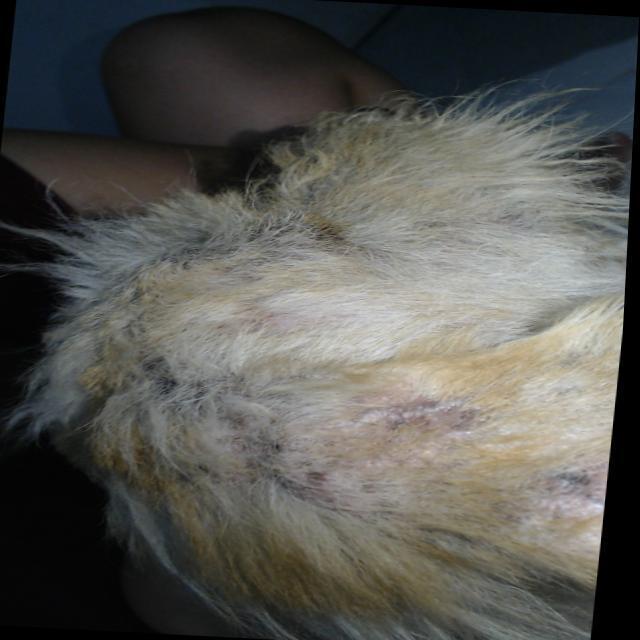
Canine demodicosis (Demodex mange) — caused by Demodex canis mites. Presents with alopecia, follicular papules, pustules, and comedones. Often localized on face and forelimbs.